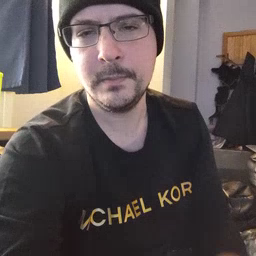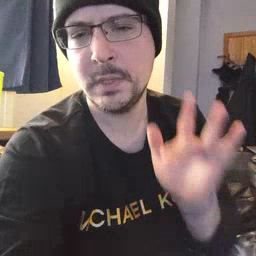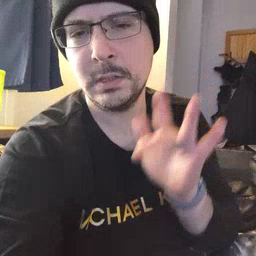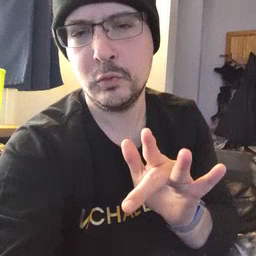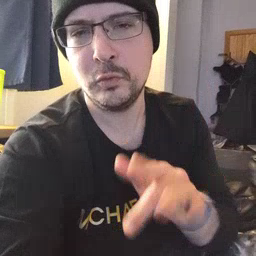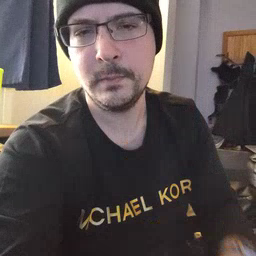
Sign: touch